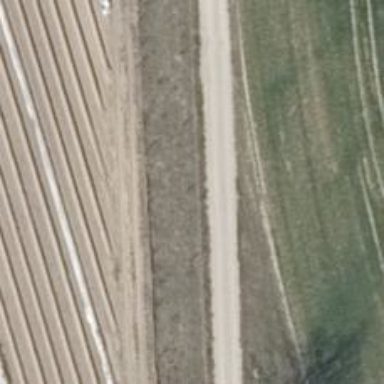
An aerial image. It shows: Gravel track with grade2 tracktype.